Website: bh-photo
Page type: delivery-shipping
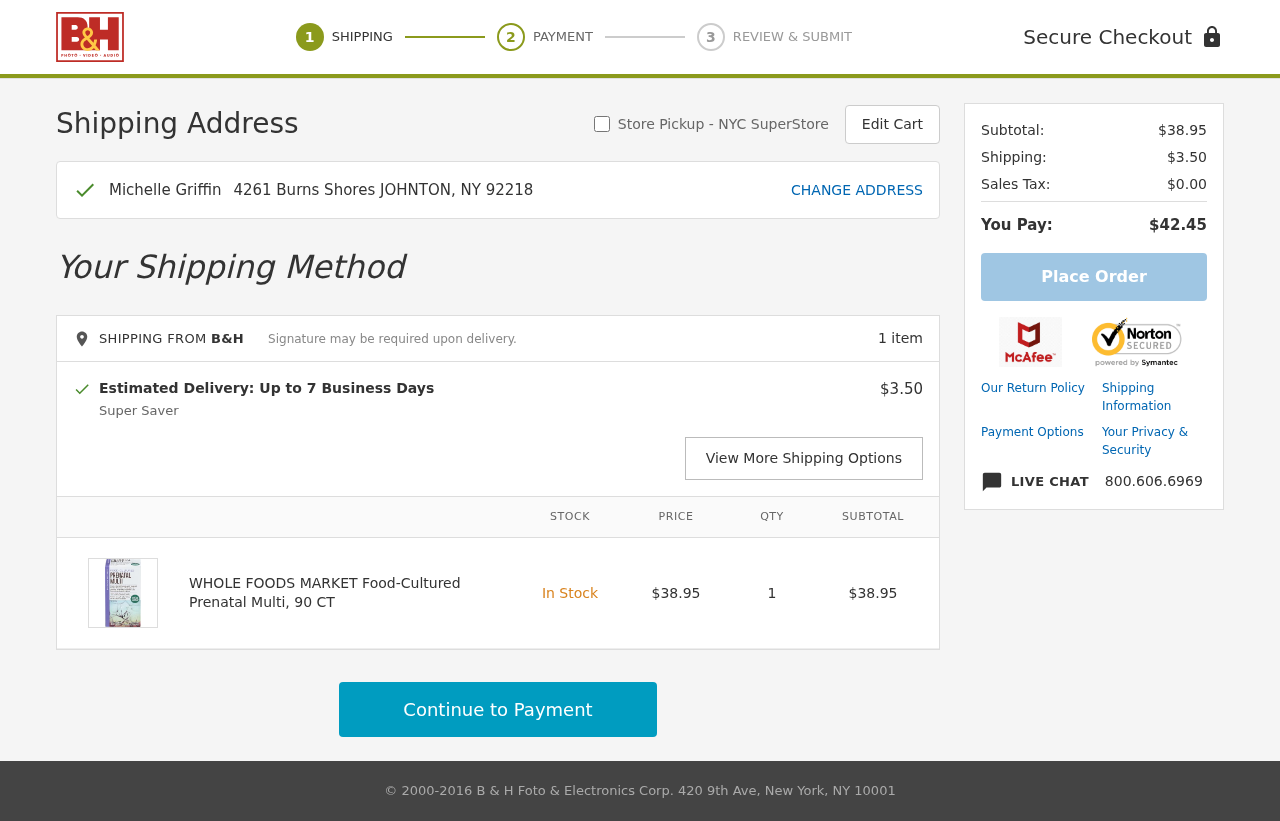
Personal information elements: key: PII_FULLNAME
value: Michelle Griffin
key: PII_STREET
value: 4261 Burns Shores
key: PII_CITY_STATE_ZIP
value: JOHNTON, NY 92218
Product elements: key: PRODUCT1_NAME
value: WHOLE FOODS MARKET Food-Cultured Prenatal Multi, 90 CT
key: PRODUCT1_PRICE
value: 38.95
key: PRODUCT1_QUANTITY
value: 1
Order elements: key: ORDER_NUM_ITEMS
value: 1 item
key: ORDER_DELIVERY_DATE
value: Estimated Delivery: Up to 7 Business Days
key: ORDER_SHIPPING_COST
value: $3.50
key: ORDER_SUBTOTAL
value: $38.95
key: ORDER_SUBTOTAL2
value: $38.95
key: ORDER_SHIPPING_COST2
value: $3.50
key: ORDER_TAX
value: $0.00
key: ORDER_TOTAL
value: $42.45